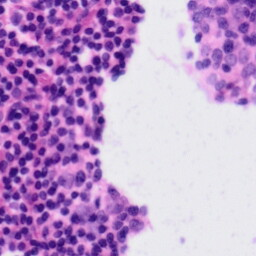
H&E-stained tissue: Tonsil